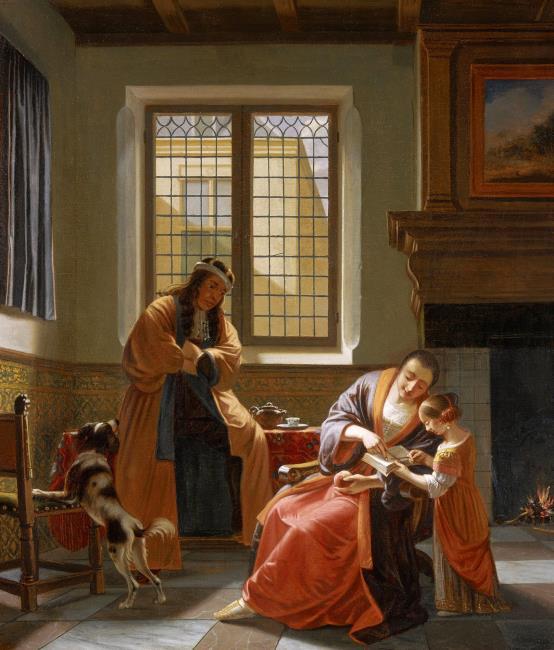
Title: The reading lesson
Artist: Cornelis de Man
Earliest date: 1678
Latest date: 1682
Genre: painting
Iconography: teapot
Keywords: genre, three human figures, full-length portrait, interior view, man, woman, child, dog, reading, pointing, arms crossed, night cap, dressing gown, mantelpiece, fire (physical concept), painting (depicted), window, background view from inside to outside, teapot